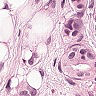
Metastatic tissue present: yes